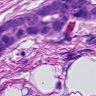
Metastatic tissue present: yes